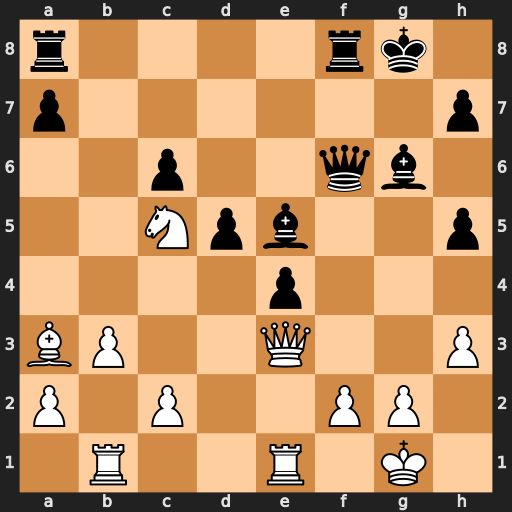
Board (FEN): r4rk1/p6p/2p2qb1/2Npb2p/4p3/BP2Q2P/P1P2PP1/1R2R1K1
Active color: w
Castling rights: -
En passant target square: -
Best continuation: Nd7 Qxf2+ Qxf2